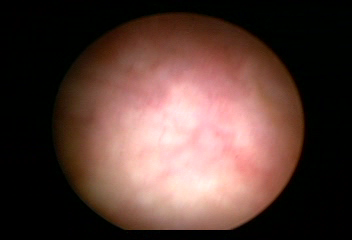
Modality: WLC
Class: Normal mucosa
Bladder cancer association: No